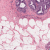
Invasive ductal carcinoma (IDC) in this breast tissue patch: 0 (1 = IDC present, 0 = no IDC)